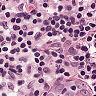
Metastatic tissue present: no